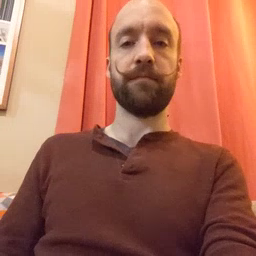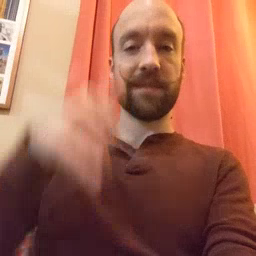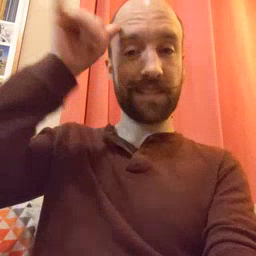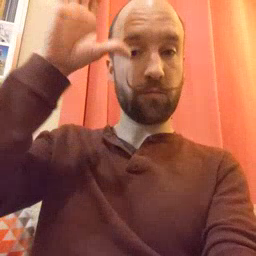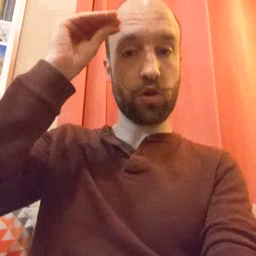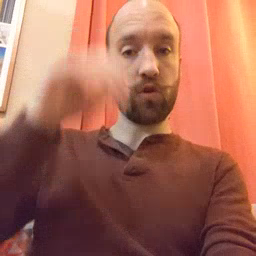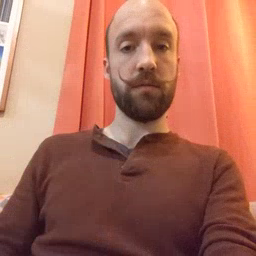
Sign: cowboy